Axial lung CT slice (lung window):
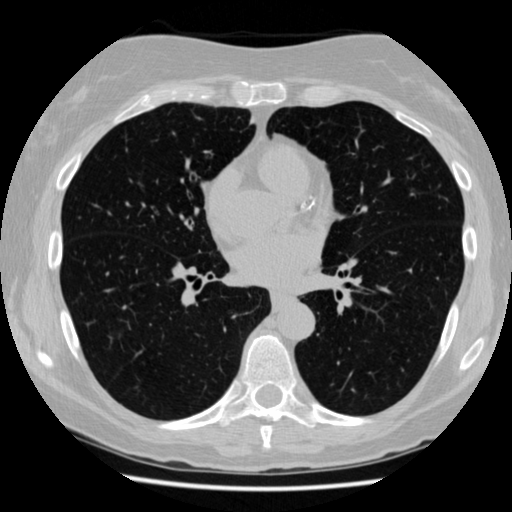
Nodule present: no